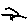
Label: line